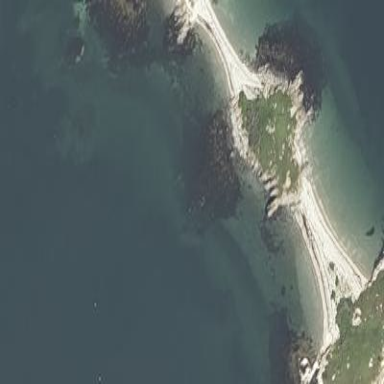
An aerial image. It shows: Picturesque coastline scene.